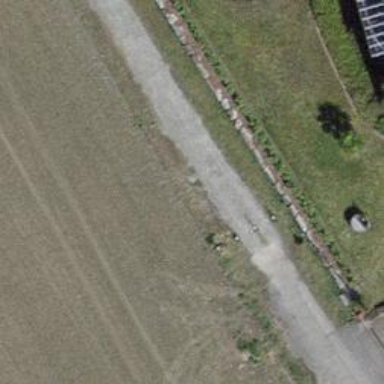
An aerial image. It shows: Bollard.